Question: I get reddit post comments from Reddit API (for one post from specific subreddit) in JSON, then parse JSON via Structs. When I try to output decoded comments I get an error:
> Error decoding Json comments - typeMismatch(Swift.Dictionary<Swift.String, Any>,
Swift.DecodingError.Context(codingPath: [], debugDescription:
"Expected to decode Dictionary<String, Any> but found an array
instead.", underlyingError: nil))
Maybe I missed something in my structs or mismatched types in Repository getComments method. Please advice.
'''
enum RequestURL {
case top(sub: String, limit: Int)
case postAt(sub: String, id: String)
var url: String {
switch self {
case .top(let sub, let limit):
return "https://www.reddit.com/r/\(sub)/top.json?limit=\(limit)"
case .postAt(let sub, let id):
return "https://www.reddit.com/r/\(sub)/comments/\(id).json"
}
}
}
class HTTPRequester {
init() {}
func getData (url: RequestURL, completion: @escaping(Data?) -> Void) {
guard let url = URL(string: url.url) else {
print("Error: Request URL is nil!")
completion(nil)
return
}
URLSession.shared.dataTask(with: url) {data,_,error in
guard let jsonData = data else {
print(error ?? "Error")
completion(nil)
return
}
completion(jsonData)
}.resume()
}
}
class Service {
init() {}
func decodeJSONComments(url: RequestURL, completion: (@escaping (_ data: CommentListing?) -> Void)) {
HTTPRequester().getData(url: url) { jsonData in
do {
let postsResponse = try JSONDecoder().decode(CommentListing.self, from: jsonData!)
print(postsResponse)
completion(postsResponse)
} catch {
print("Error decoding Json comments - \(error)")
completion(nil)
}
}
}
}
class Repository {
init() {}
func getComments(sub: String, postId: String, completion: (@escaping ([RedditComment]) -> Void)) {
Service().decodeJSONComments(url: RequestURL.postAt(sub: sub, id: postId)) { (comments: CommentListing?) in
var commentsList = [CommentData]()
commentsList = (comments?.data.children) ?? []
let mappedComs = commentsList.map { (comment) -> RedditComment in
return RedditComment(
id: comment.data.id,
author: comment.data.author,
score: comment.data.score,
body: comment.data.body)
}
completion(mappedComs)
}
}
}
class UseCase {
func createComments(sub: String, postId: String, completion: (@escaping (_ data: [RedditComment]) -> Void)) {
Repository().getComments(sub: sub, postId: postId) { (comments: [RedditComment]) in
completion(comments)
}
}
}
UseCase().createComments(sub: "ios", postId: "4s4adt") { comments in
print(comments)
}
'''
JSON structure

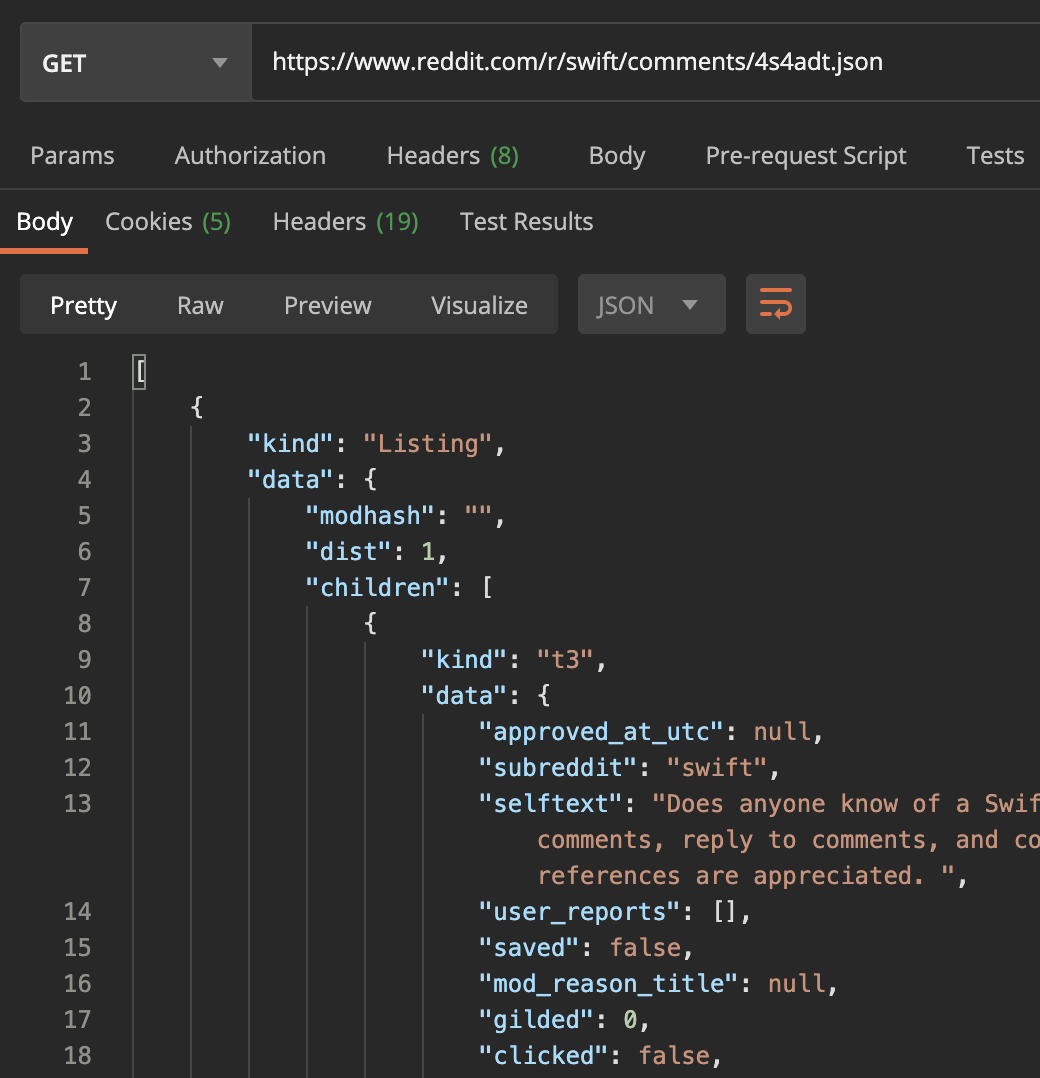
Answer: You mentioned that you have the following error:
'''
typeMismatch(Swift.Dictionary<String, Any>, Swift.DecodingError.Context(codingPath: [], debugDescription: "Expected to decode Dictionary<String, Any> but found an array instead.", underlyingError: nil))
'''
Let's deconstruct that:
Here are two helpful things you can read from that:
First, the 'debugDescription': Expected to decode Dictionary<String, Any> but found an array instead.
This means that you are trying to decode a dictionary but the JSON contains an array. Note, that most normal types that you mark as Codable will encode to a dictionary.
Second, the 'codingPath', which is in your case an empty array ('[]'), meaning this issue is right at the root type that you are trying to decode.
Now let's have a look at the Postman response that you posted. Right in line 1, you can see that the outermost container (line 1) is an array.
But when you are decoding, you are decoding a 'CommentListing', which uses a keyed container (dictionary).
So to fix this, you have to decode an array of 'CommentListing's.
'''
let postsResponse = try JSONDecoder().decode([CommentListing].self, from: jsonData!)
'''